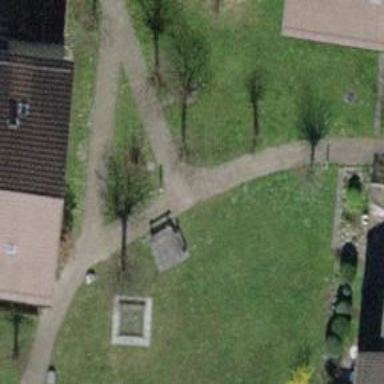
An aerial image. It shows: Urban tree adds touch of nature to the surroundings.